Interaction volume radius: 5 \u00c5
Interaction volume height: 20 \u00c5
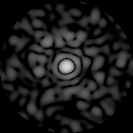
Disorder parameter: 0.8111